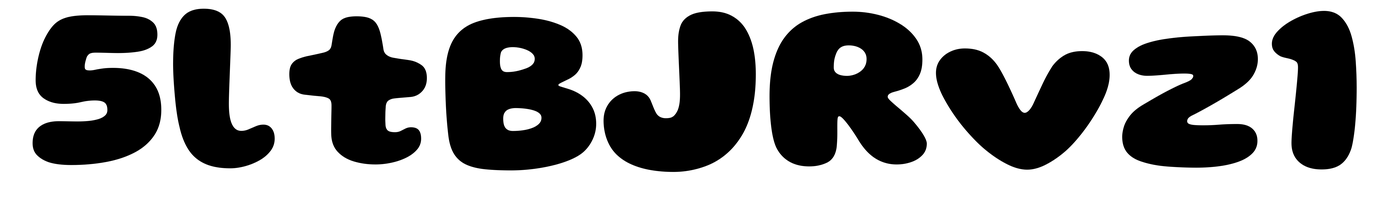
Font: Gluten_ExtraBold